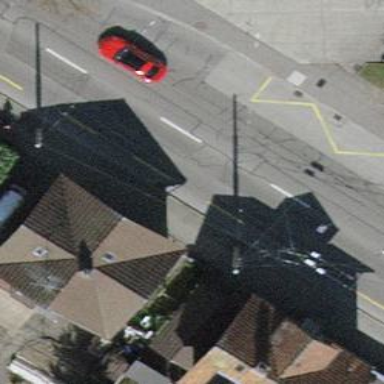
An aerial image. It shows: Bus stop for trolleybuses with designated stop position for public transport.